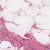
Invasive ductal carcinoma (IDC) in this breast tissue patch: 0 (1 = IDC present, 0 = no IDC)